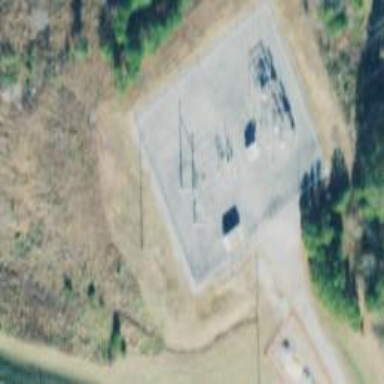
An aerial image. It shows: Industrial power substation enclosed by fence.